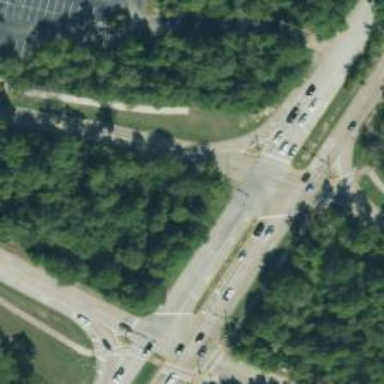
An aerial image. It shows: Secondary link road.